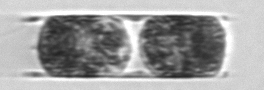
Label: Hemiaulus